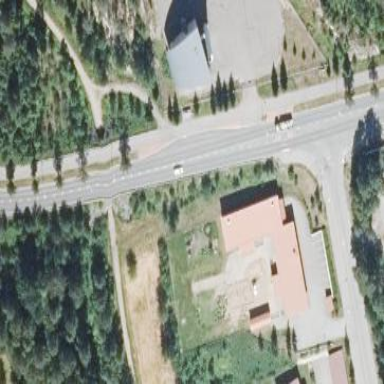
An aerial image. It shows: Kindergarten.